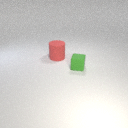
large red rubber cylinder behind small green rubber cube